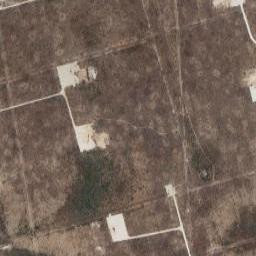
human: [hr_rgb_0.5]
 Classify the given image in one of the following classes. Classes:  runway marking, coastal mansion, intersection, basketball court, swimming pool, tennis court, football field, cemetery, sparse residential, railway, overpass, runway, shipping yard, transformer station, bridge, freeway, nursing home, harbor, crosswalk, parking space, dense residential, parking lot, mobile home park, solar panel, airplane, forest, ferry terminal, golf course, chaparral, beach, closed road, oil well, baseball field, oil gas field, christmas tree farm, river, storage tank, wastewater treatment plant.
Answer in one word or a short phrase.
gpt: oil gas field